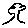
Label: tree